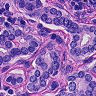
Metastatic tissue present: yes